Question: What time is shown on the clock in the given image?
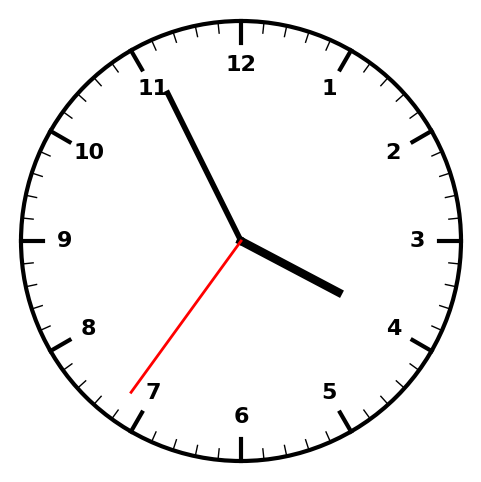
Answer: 03:55:36